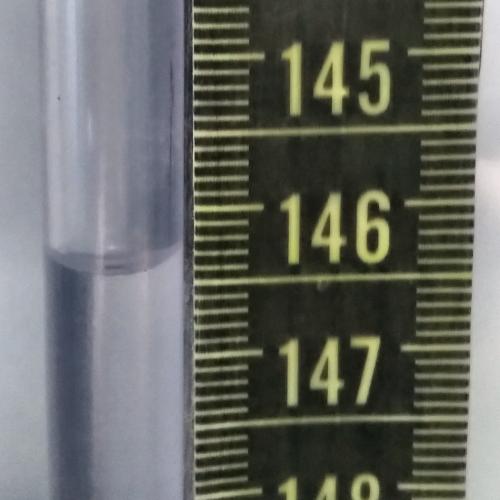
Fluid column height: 146.3 cm